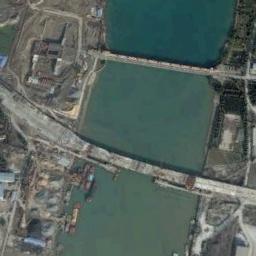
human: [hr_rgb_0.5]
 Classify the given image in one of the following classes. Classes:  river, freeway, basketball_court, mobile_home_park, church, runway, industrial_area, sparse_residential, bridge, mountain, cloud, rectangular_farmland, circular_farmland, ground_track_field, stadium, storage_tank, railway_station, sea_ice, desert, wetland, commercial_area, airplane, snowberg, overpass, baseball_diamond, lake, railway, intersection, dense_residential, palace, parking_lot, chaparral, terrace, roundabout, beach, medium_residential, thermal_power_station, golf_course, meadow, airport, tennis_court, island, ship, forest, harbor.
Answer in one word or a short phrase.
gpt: bridge